Question: ## What I want is :
when a user press button I want to alertdialog which I want is top right. I did something and it works as what I want but on some devices it does not work as I want. I mean it its size is wrong and when I click outside the alertdialog does not disappear , I want it disappear when I click outside.
## My Code :
'''
AlertDialog.Builder builder = new AlertDialog.Builder(MainActivity.this);
builder.setTitle("");
builder.setCancelable(true);
builder.setItems(items , new DialogInterface.OnClickListener() {
public void onClick(DialogInterface dialog, int item) {
switch (item) {
case 0:
AlertDialog.Builder alertDialogBuilder = new AlertDialog.Builder(
MainActivity.this);
// set title
alertDialogBuilder.setTitle(areusure);
alertDialogBuilder.setCancelable(true);
// set dialog message
alertDialogBuilder
.setMessage(clicktologout)
.setCancelable(true)
.setPositiveButton( yes,new DialogInterface.OnClickListener() {
public void onClick(DialogInterface dialog,int id) {
//something
}
})
.setNegativeButton(no_,new DialogInterface.OnClickListener() {
public void onClick(DialogInterface dialog,int id) {
dialog.cancel();
}
});
// create alert dialog
AlertDialog alertDialog = alertDialogBuilder.create();
// show it
alertDialog.show();
break;
case 1:
try {
Intent myIntent = new Intent(MainActivity.this,tutorial.class);
startActivity(myIntent);
} catch (Exception e) {
Toast toast= Toast.makeText(MainActivity.this,
feedus, Toast.LENGTH_LONG);
toast.setGravity(Gravity.CENTER|Gravity.CENTER_HORIZONTAL, 0, 0);
toast.show();
}
break;
case 2:
Intent myIntent = new Intent(MainActivity.this,about.class);
startActivity(myIntent);
break;
}
}
});
AlertDialog alert = builder.create();
alert.requestWindowFeature(Window.FEATURE_NO_TITLE);
alert.setCancelable(true);
WindowManager.LayoutParams wmlp = alert.getWindow().getAttributes();
wmlp.gravity = Gravity.TOP | Gravity.RIGHT;
alert.show();
WindowManager.LayoutParams lp = new WindowManager.LayoutParams();
lp.copyFrom(alert.getWindow().getAttributes());
int value_y = (int) TypedValue.applyDimension(TypedValue.COMPLEX_UNIT_DIP,
(float) 42, getResources().getDisplayMetrics());
int value_x = (int) TypedValue.applyDimension(TypedValue.COMPLEX_UNIT_DIP,
(float) 20, getResources().getDisplayMetrics());
lp.width = 500;
lp.height = 500;
lp.x=-value_x;
lp.y=value_y;
alert.getWindow().setAttributes(lp);
'''
and :

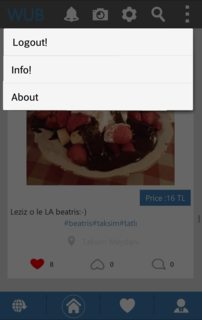
Answer: Instead of using 'AlertDialog' and assigning static dimensions and X|Y references on screen, I would suggest you to make use of <URL>.
For example and more info, read <URL>.
Moreover, if the dropdown menu is supposed to be anchored from ActionBar, then I would suggest you to stick with the standard implementation rather than going the hard way.